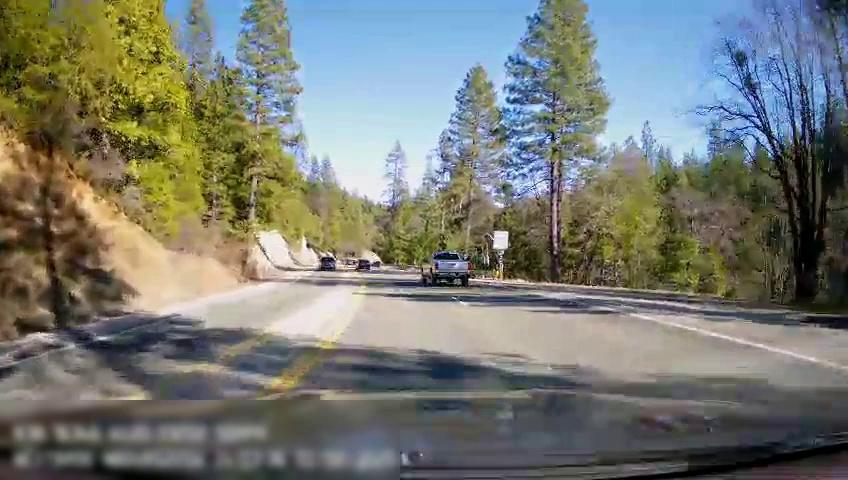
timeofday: Day
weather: Sunny
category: Drivable Space
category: Vehicles | SUV
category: Vehicles | Car
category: Vehicles | Truck
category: Lanes | Opposite Lane
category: Lanes | Opposite Lane
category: Lanes | Current Lane
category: Lanes | Current Lane
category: Lanes | Current Lane
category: Traffic | Signs